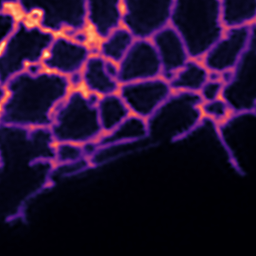
Label: Super-resolution ER image